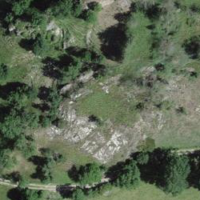
EUNIS habitat code: 24
Species observed at this site:
Stachys recta